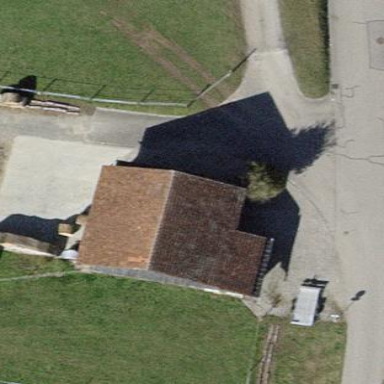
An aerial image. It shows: Shed.